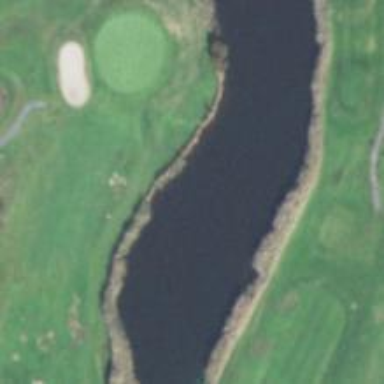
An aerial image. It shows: Rough area on grassy golf course.